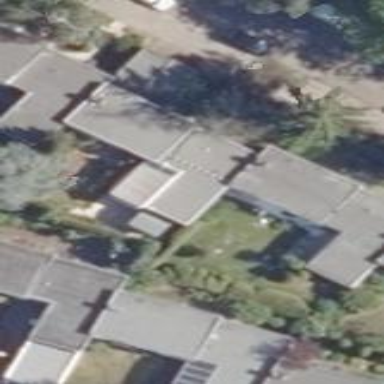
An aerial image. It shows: House with flat roof.